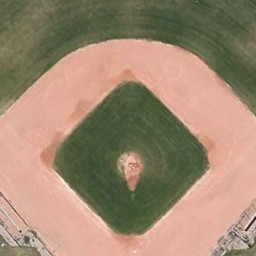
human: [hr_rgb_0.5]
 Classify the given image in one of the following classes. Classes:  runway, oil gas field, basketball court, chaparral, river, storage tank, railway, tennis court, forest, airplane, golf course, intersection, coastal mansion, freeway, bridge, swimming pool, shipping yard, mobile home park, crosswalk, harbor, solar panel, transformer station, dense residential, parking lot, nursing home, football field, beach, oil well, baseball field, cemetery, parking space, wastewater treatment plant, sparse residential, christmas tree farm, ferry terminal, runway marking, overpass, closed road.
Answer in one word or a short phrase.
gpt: baseball field